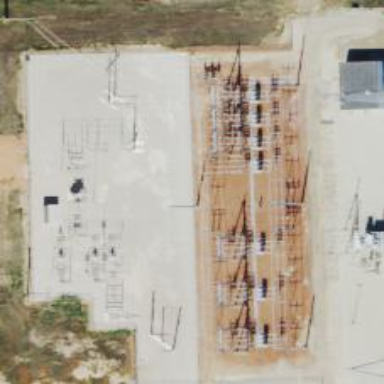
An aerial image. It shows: Switch used for power control.